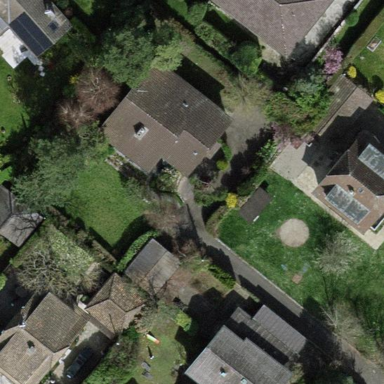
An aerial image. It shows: Garden enclosed by fence.